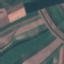
Land use / land cover class: AnnualCrop